Question: Unfortunately I unable to understand the below design that's why asked like semi-oval footer.

Actually this is the footer design of a layout with two side buttons comes from one of the ios app. First I thought it like a bottom tab, but after some research i got to know that ,it is a footer with a FramaLayout, two buttons and one text to show the count, but still not sure what is this and how to do..
I added one footer in my layout and give it transparent-black background, but still unable to do this particular semi-oval style. suggestions and helps will be mostly appreciable.
Please suggest.
Thanks
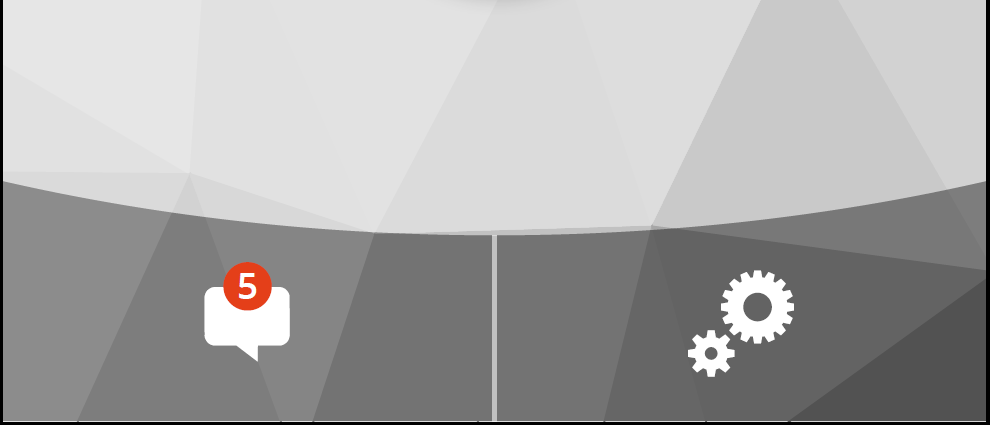
Answer: I imagine your footer being a container: a LinearLayout (so that you can use weights) or a RelativeLayout.
Then it has a couple of clickable elements disposed horizontally (not giving details on this, assuming you can manage it by yourself)
Now, these two "clickables" (I'd use TextViews, so I can put the images and even text inside) have a semitransparent (50% black) background like these:

and

To let the container background image see through.
I'm not so great at graphics, you will be able to make better pictures than mine. ;)
These ones just illustrate the concept.